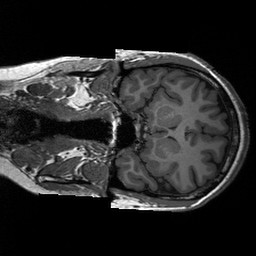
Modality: T1w
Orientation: coronal
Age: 36
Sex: female
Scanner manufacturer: siemens
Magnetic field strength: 3 T
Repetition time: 2.3 s
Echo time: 0.00233 s